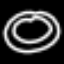
Label: donut